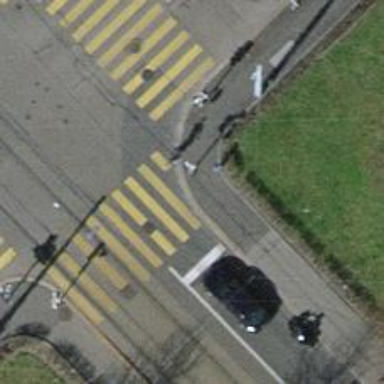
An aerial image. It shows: Kerb barrier.